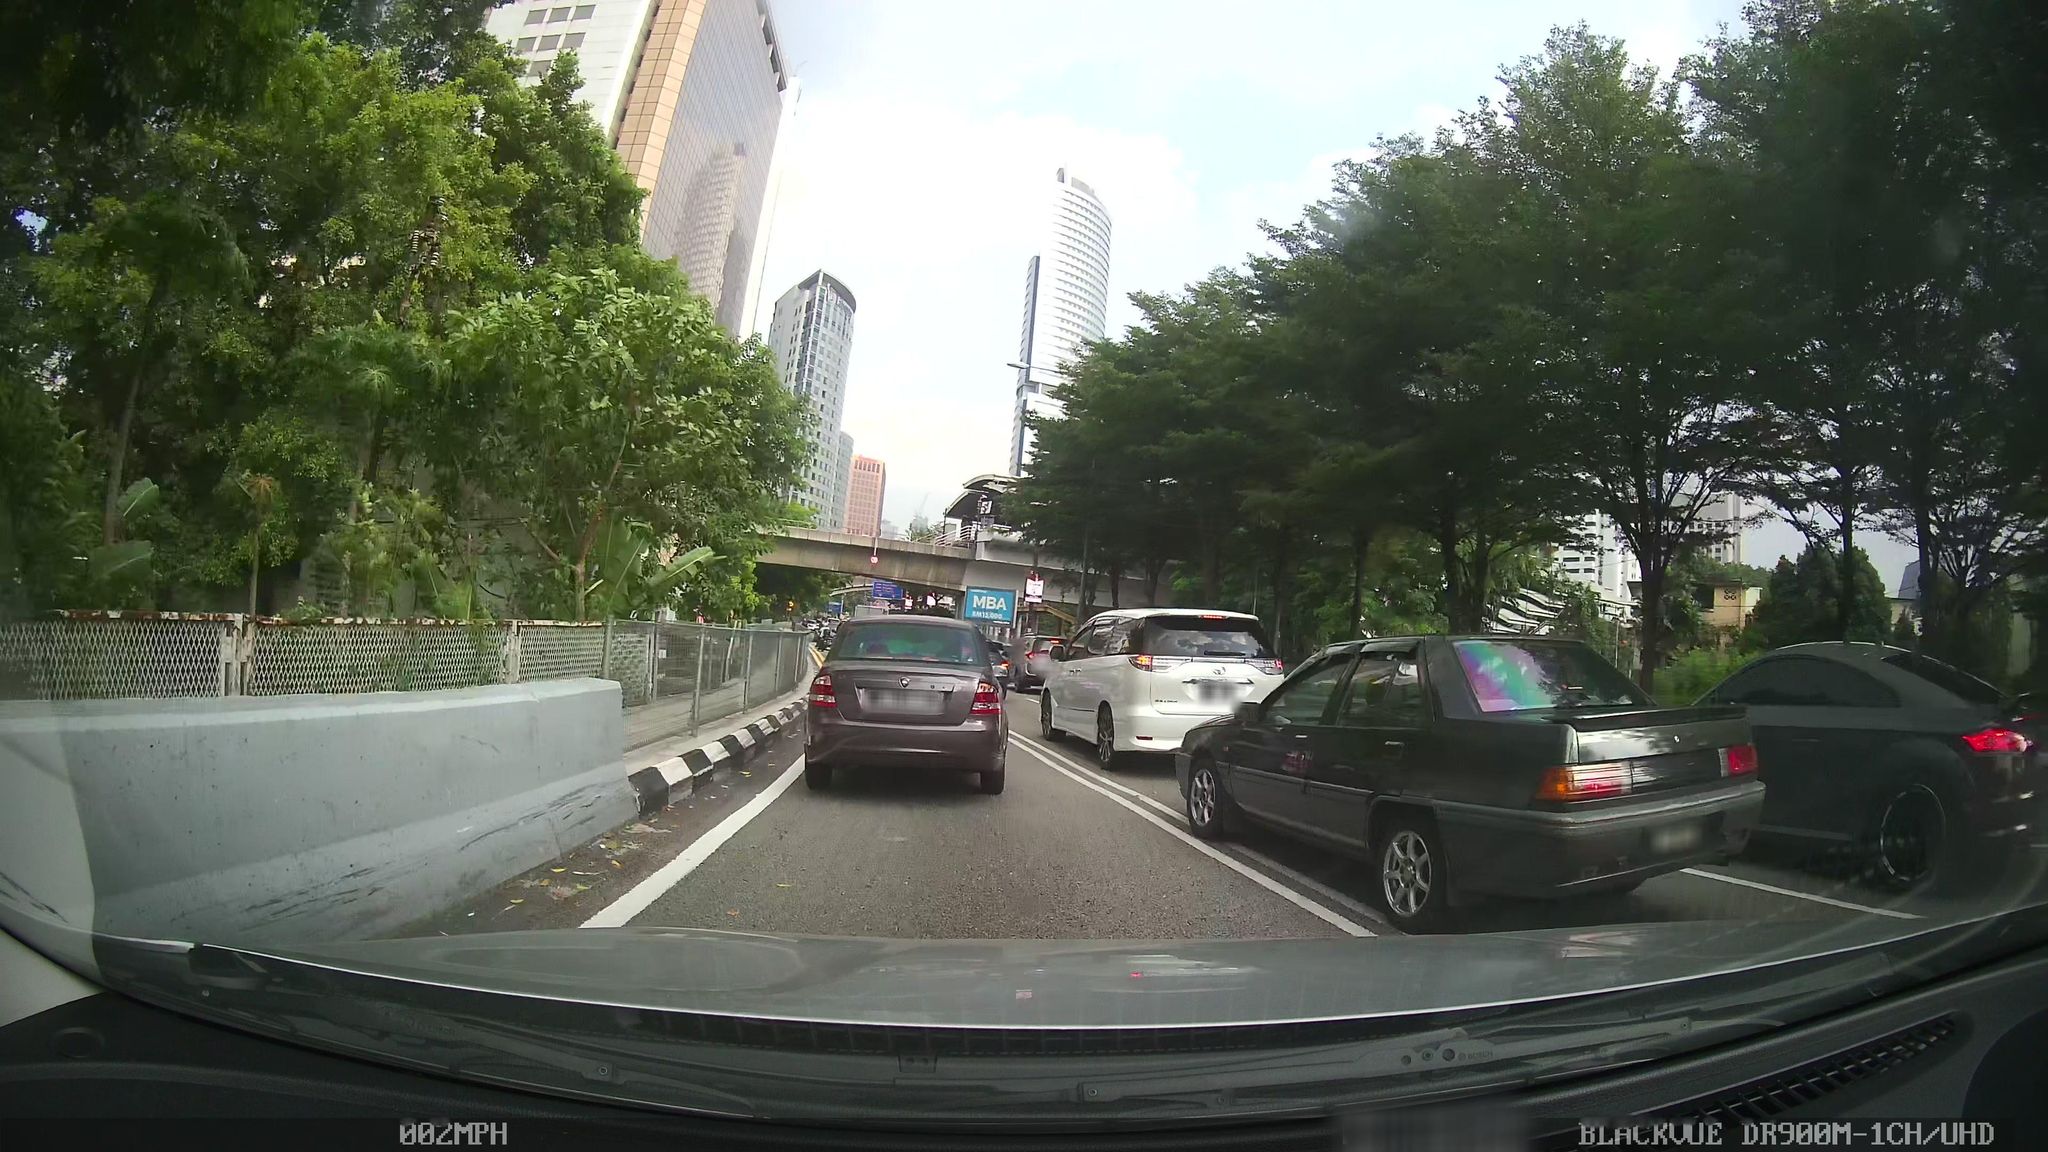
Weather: clear
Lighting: day
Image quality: good
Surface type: driving surface
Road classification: track, steps, footway
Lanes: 1
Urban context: urban centre
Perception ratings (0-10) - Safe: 1.97, Lively: 8.45, Beautiful: 2.49, Boring: 2.8, Depressing: 4.13, Wealthy: 7.53